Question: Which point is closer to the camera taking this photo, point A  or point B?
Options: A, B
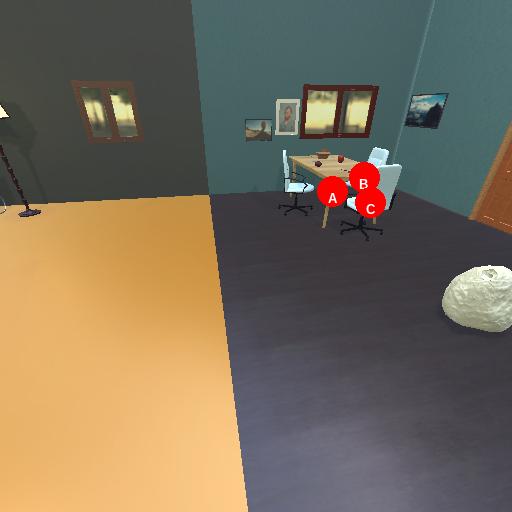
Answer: A